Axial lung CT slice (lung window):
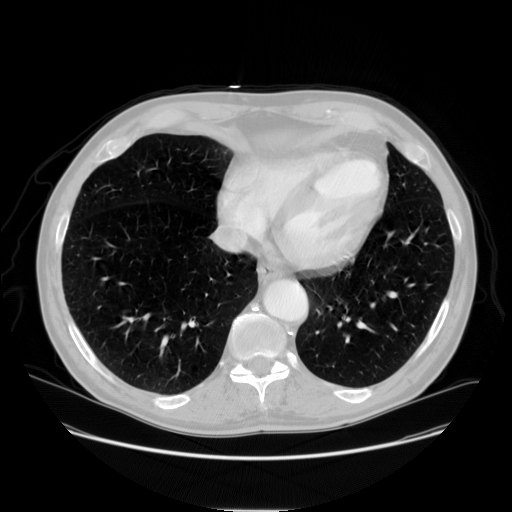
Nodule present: no